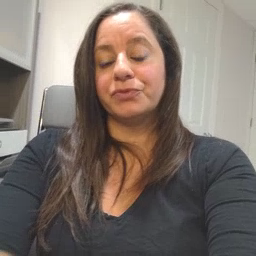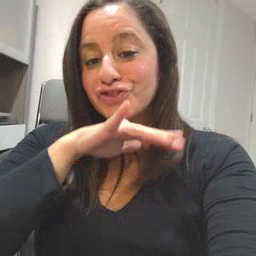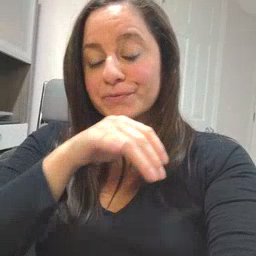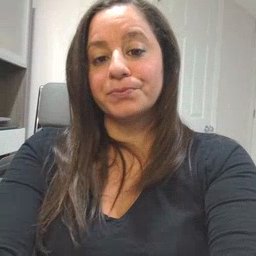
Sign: dirty